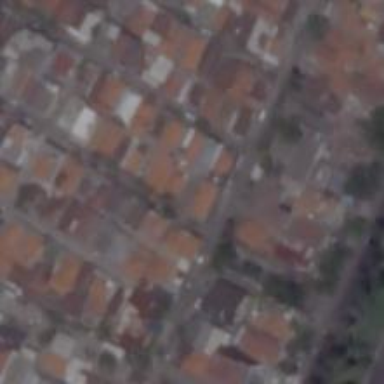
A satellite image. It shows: Residential building.